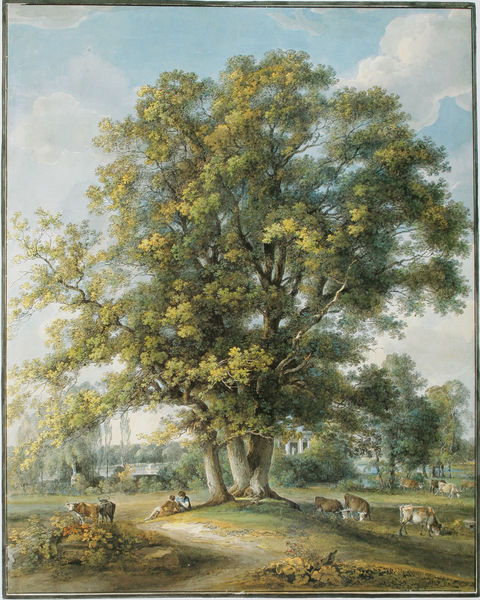
Titel: Et in Arcadia ego
Künstler: Johann Georg von Dillis
Standort: Vaduz
Institution: Stiftung Ratjen
Schlagwörter: baum, blau, blätter, dunkel, felsen, gemälde, gruppe, himmel, laub, mann, schatten, wasser, weiß, wolken, aquarell, bäume, fluss, gelb, grün, landschaft, menschen, ocker, see, sitzen, stadt, ufer, äste, blumen, braun, grau, hell, hintergrund, holz, licht, mitte, männer, säulen, zeichnung, gebäude, gras, haus, park, rot, tier, tiere, weg, wiese, wolke, malerei, mensch, stein, ast, bach, birke, häuser, hügel, kühe, natur, pappeln, stamm, vieh, weide, zweige, busch, büsche, gewässer, kirche, sonne, wege, sitzend, kind, paar, blatt, pflanzen, krone, wald, kinder, garten, stilleben, sommer, ruhe, ansicht, jungen, dorf, tag, grasen, herde, kuh, rind, idylle, pause, picknick, rast, stille, junge, baumkrone, hoch, frühling, gruppen, rinder, schaf, weiden, motiv, idyll, lichtung, groß, druck, stich, koloriert, laubbaum, liebespaar, baumgruppe, hubi, ländlich, silleben, eiche, platane, wegrand, sträcuher, schafe, hirte, hirten, ausruhen, ziege, baumgruppen, ziegen, dillis, pastoral, kuhherde, tempelchen, linde, stracuh, hirt, geäast, laubbbäume, viehherde, pciknick, äster, hjain, idyyle, hueter, idlyye, natur ruhe, kühe landschaft